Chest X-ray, AP view. Patient: 61 years old, sex M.
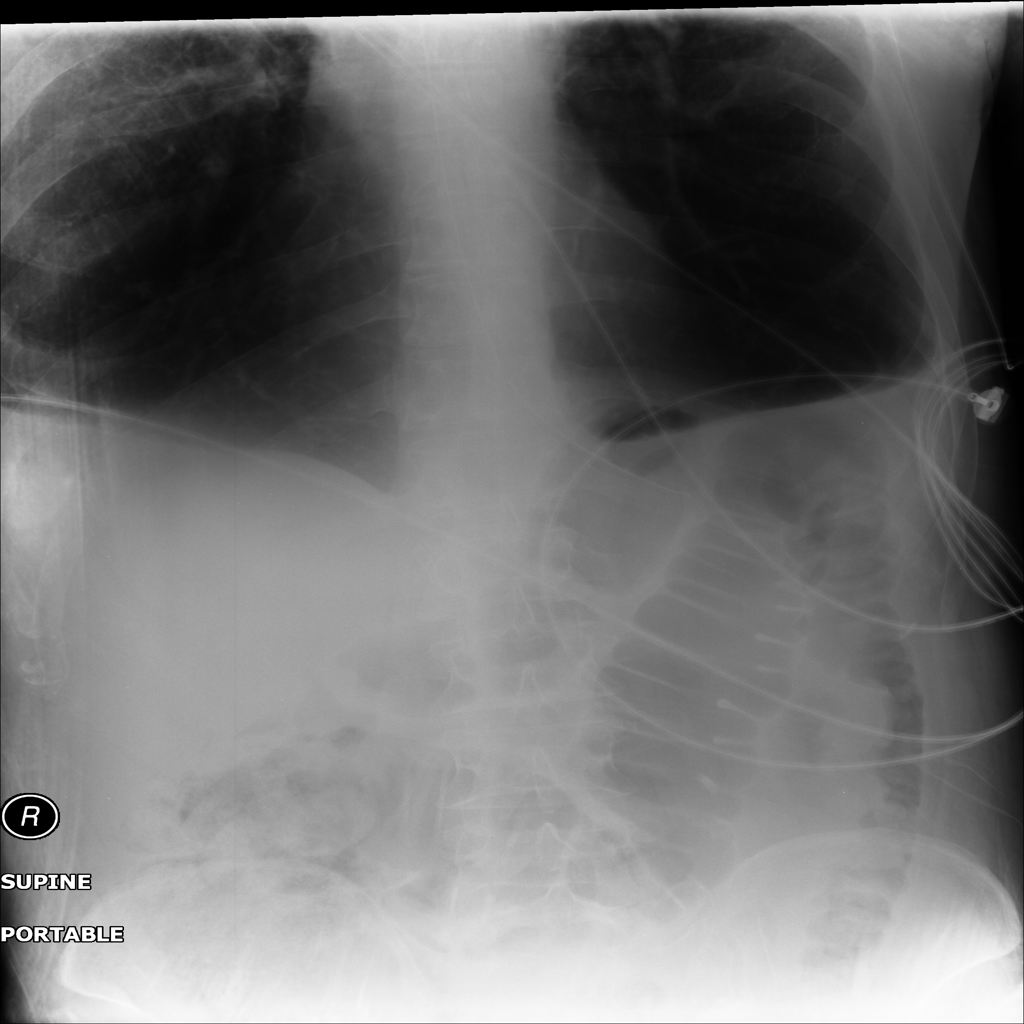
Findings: No Finding